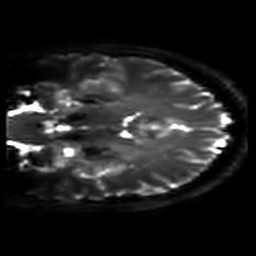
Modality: DWI
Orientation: coronal
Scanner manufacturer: philips
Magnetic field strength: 7 T
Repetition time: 9.612 s
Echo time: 0.073 s